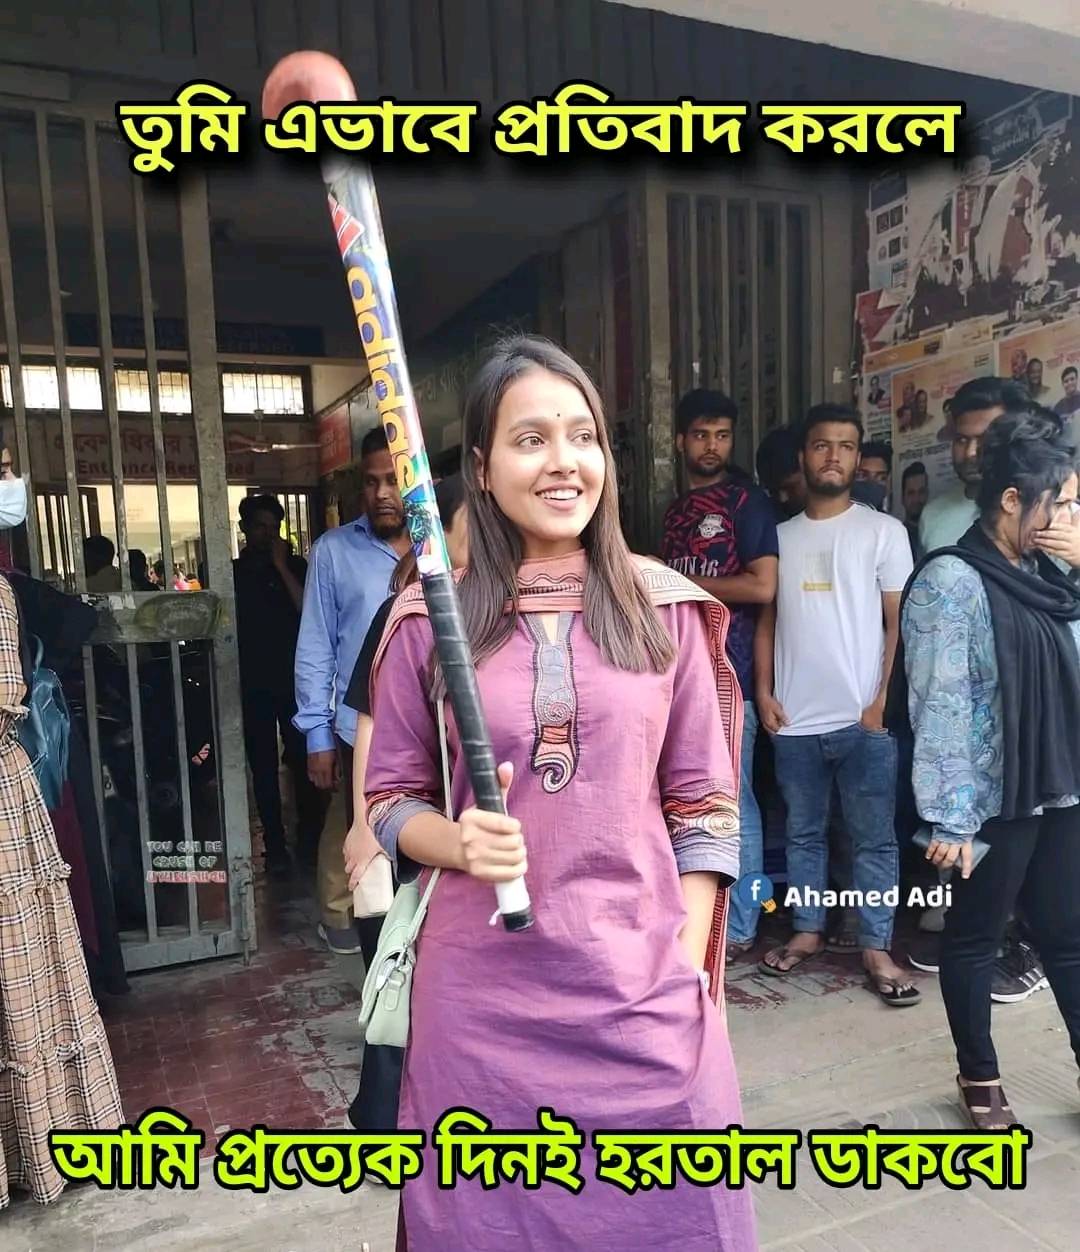
Text: তুমি এভাবে প্রতিবাদ করলে আমি প্রত্যেক দিনই হরতাল ডাকবো
Label: Non Hate